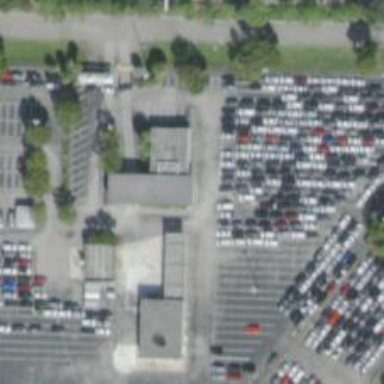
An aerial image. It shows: Car rental service.